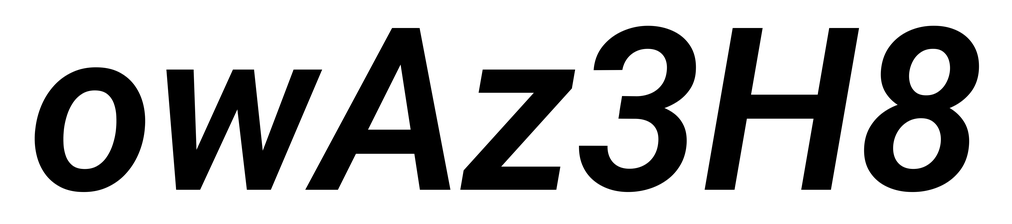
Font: Roboto-Italic_SemiBold_Italic